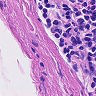
Metastatic tissue present: no